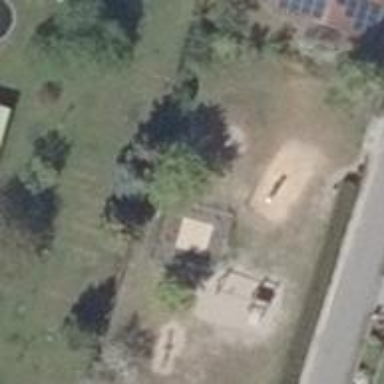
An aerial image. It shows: Playground area for leisure activities on the land.